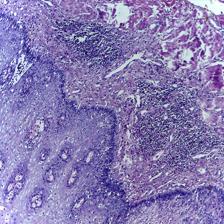
Diagnosis: Normal